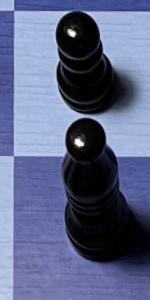
Label: Bishop_Black